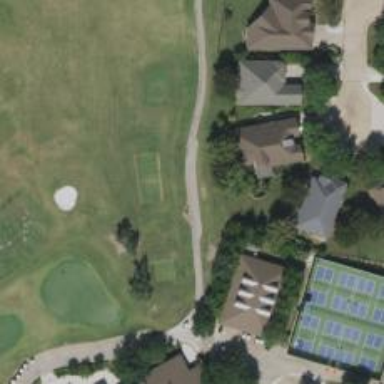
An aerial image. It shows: Golf cartpath that is also road path.